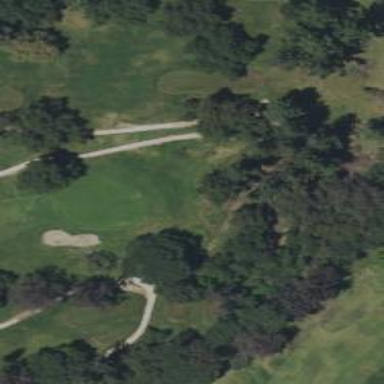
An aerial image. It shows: Service road designated as golf cart path.